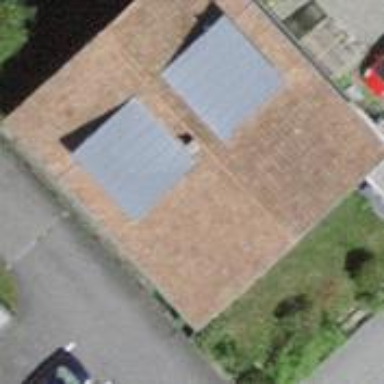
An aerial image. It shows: Residential building.